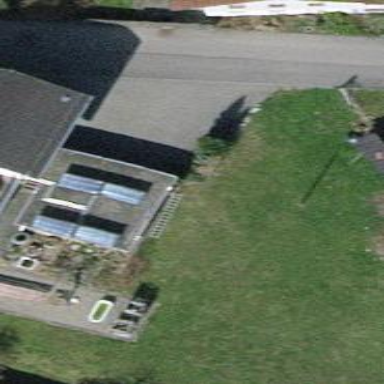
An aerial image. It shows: View of roof of building.